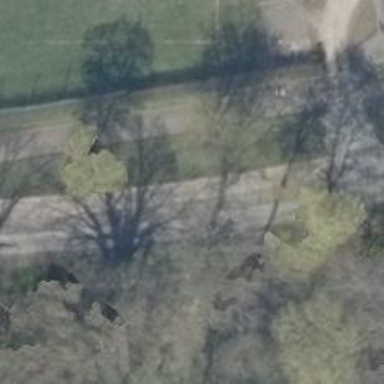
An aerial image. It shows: Secondary road with asphalt surface.